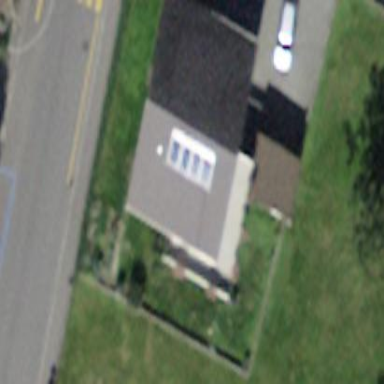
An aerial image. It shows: Gabled roofed house.